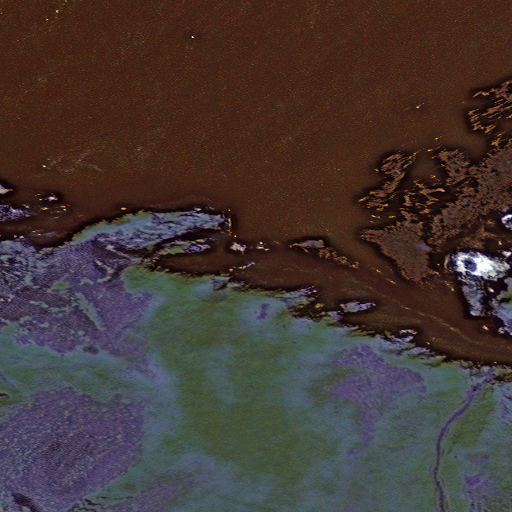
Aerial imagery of cape in Alaska named Tangent Point containing only unknown